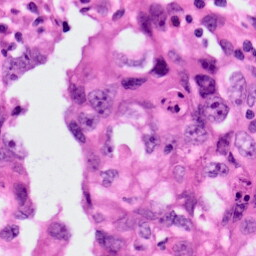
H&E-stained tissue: Lung